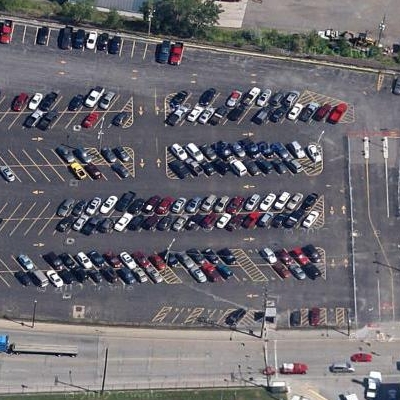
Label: gParking